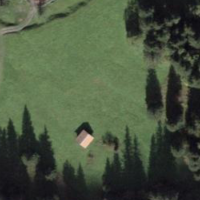
EUNIS habitat code: 23
Species observed at this site:
Hedysarum hedysaroides